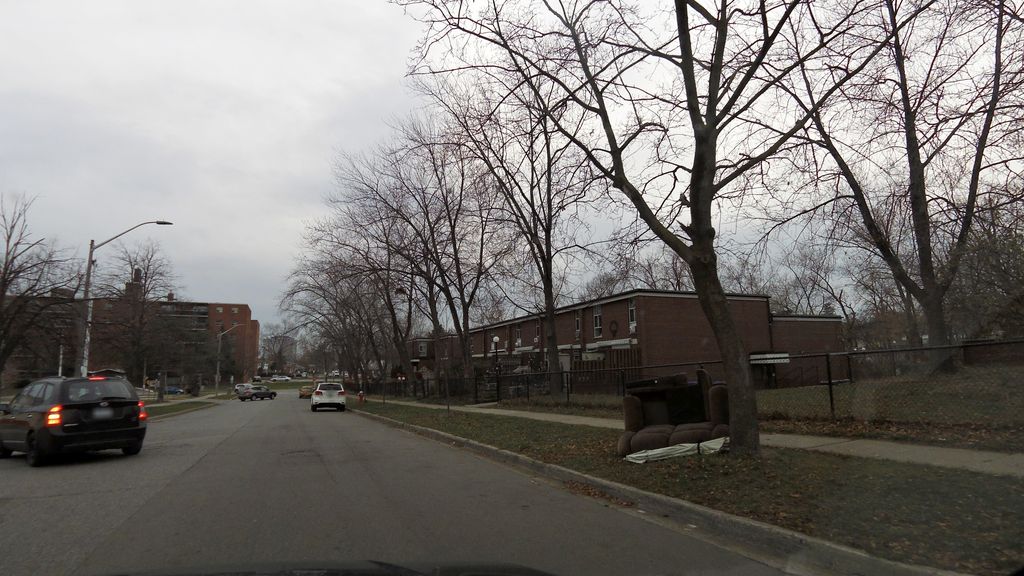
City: toronto